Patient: sex M, age 57
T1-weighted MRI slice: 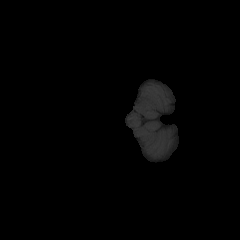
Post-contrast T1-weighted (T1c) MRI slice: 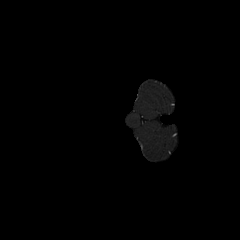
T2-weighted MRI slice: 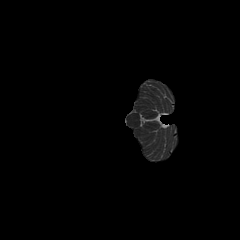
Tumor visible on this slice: no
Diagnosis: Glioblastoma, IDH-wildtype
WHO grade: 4